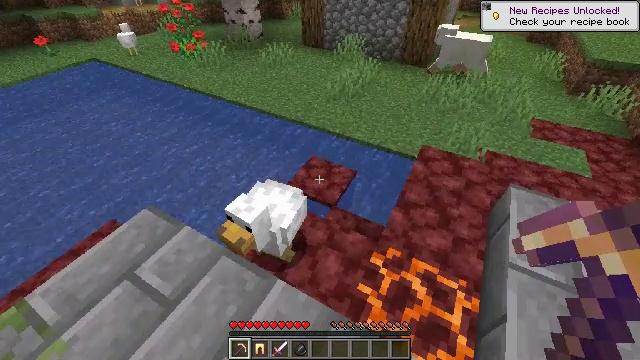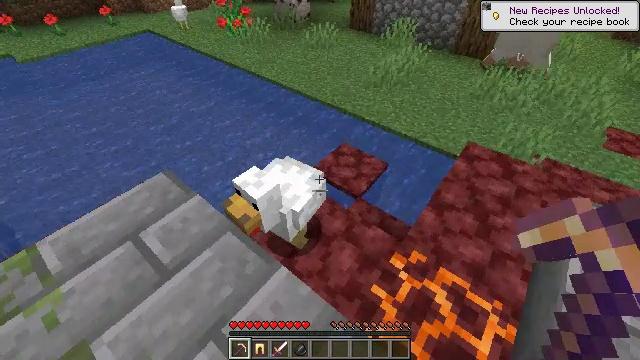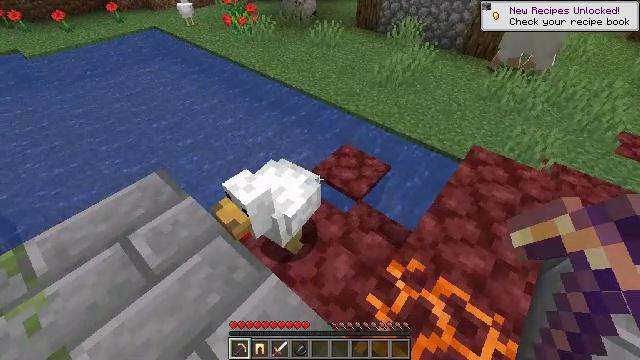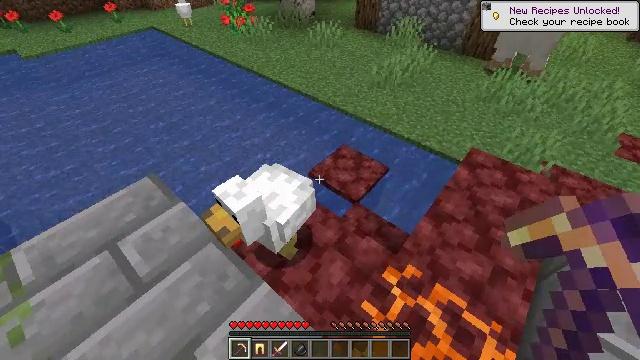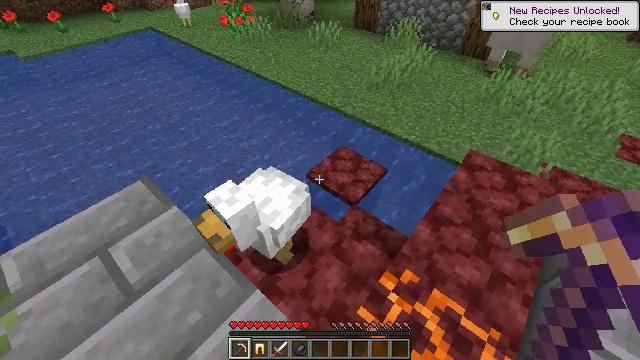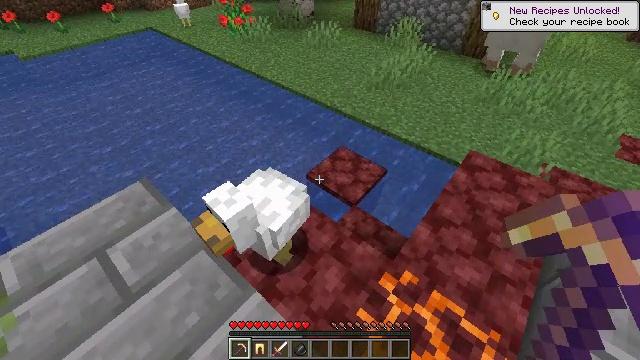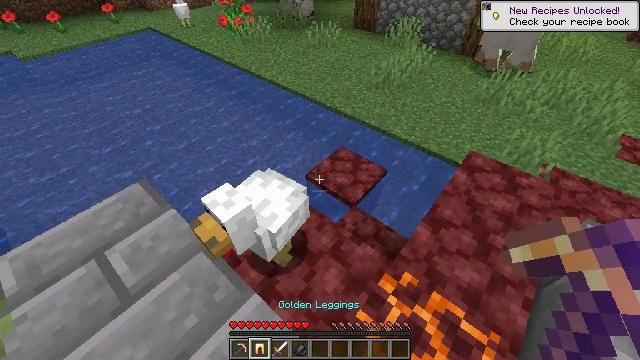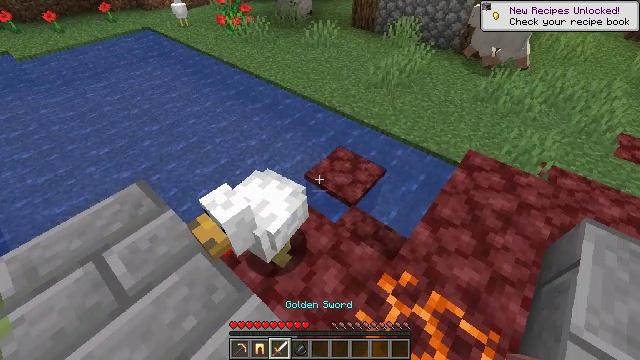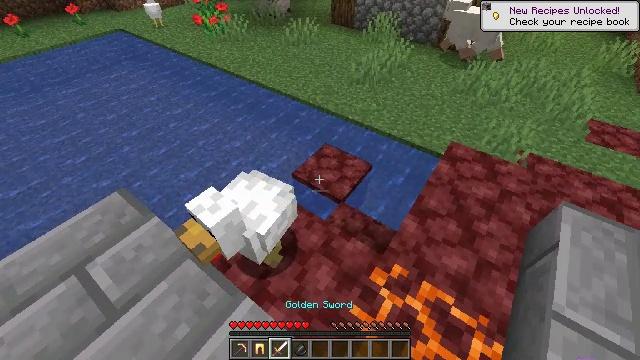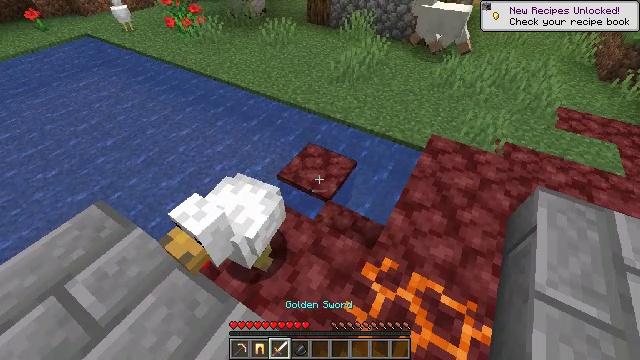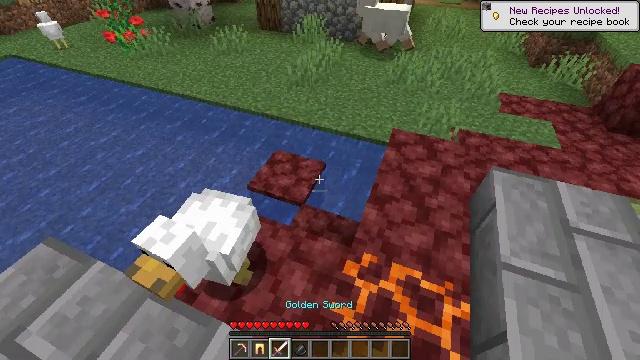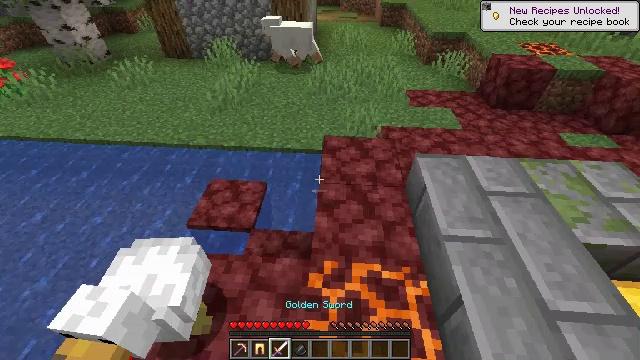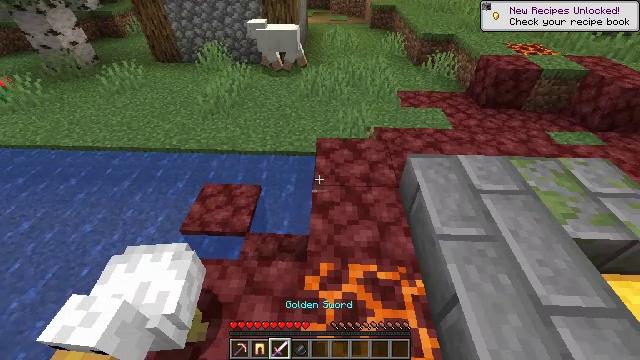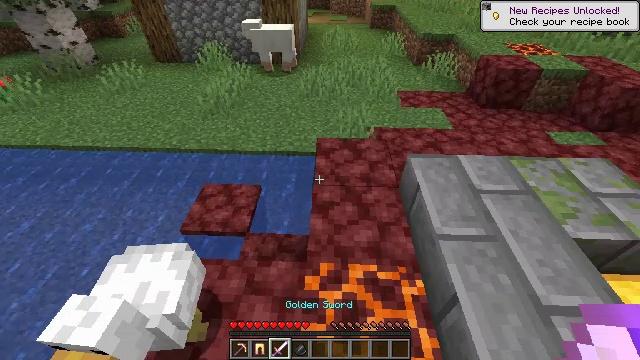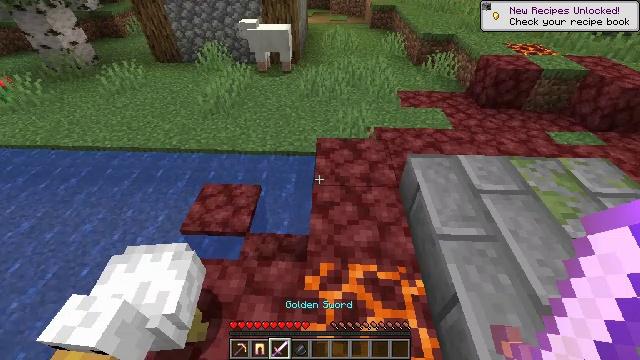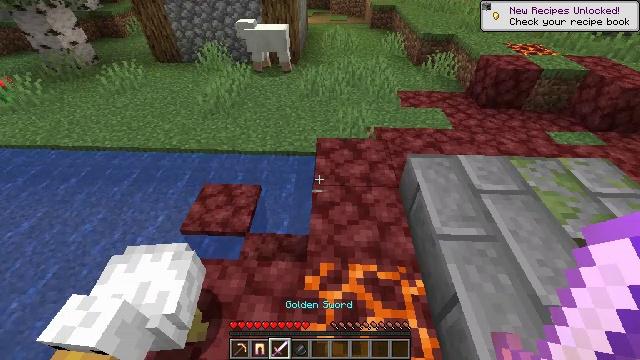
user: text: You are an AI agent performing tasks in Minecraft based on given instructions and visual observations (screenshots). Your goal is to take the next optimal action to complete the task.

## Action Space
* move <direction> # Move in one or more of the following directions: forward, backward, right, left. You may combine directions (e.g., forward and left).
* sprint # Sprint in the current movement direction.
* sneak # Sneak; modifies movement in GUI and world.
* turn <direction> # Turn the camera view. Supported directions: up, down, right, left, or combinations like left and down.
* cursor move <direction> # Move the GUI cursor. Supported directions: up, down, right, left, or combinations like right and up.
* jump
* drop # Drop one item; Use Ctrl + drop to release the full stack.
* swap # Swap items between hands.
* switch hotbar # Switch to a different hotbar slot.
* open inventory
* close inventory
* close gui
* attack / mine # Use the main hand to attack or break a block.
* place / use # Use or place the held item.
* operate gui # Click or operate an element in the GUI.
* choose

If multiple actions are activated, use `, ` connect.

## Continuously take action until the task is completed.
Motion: motion action
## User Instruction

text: Combat the chicken.
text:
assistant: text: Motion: turn left and down
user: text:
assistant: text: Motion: turn left
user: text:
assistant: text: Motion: no_op
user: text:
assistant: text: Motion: no_op
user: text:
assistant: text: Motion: no_op
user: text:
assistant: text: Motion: no_op
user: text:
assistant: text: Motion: no_op
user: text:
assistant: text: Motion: turn right
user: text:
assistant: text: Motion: turn right
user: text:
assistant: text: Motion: turn right
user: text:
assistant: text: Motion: turn right and up
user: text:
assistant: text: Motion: turn right
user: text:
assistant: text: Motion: no_op
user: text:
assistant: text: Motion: no_op
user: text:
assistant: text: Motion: no_op
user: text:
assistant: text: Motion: no_op
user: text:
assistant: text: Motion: move forward
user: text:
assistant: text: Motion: move forward
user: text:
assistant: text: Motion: move forward
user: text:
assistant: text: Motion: move forward
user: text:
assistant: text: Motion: move forward, jump
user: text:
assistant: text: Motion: move forward, jump
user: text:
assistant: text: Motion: move forward, jump
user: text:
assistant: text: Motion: move forward, jump
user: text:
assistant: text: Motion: move forward, jump
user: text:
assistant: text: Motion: move forward
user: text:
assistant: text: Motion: move forward
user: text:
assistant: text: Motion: move forward, turn up
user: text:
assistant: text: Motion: move forward, turn up
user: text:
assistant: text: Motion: move forward, turn left and up